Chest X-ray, PA view. Patient: 44 years old, sex F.
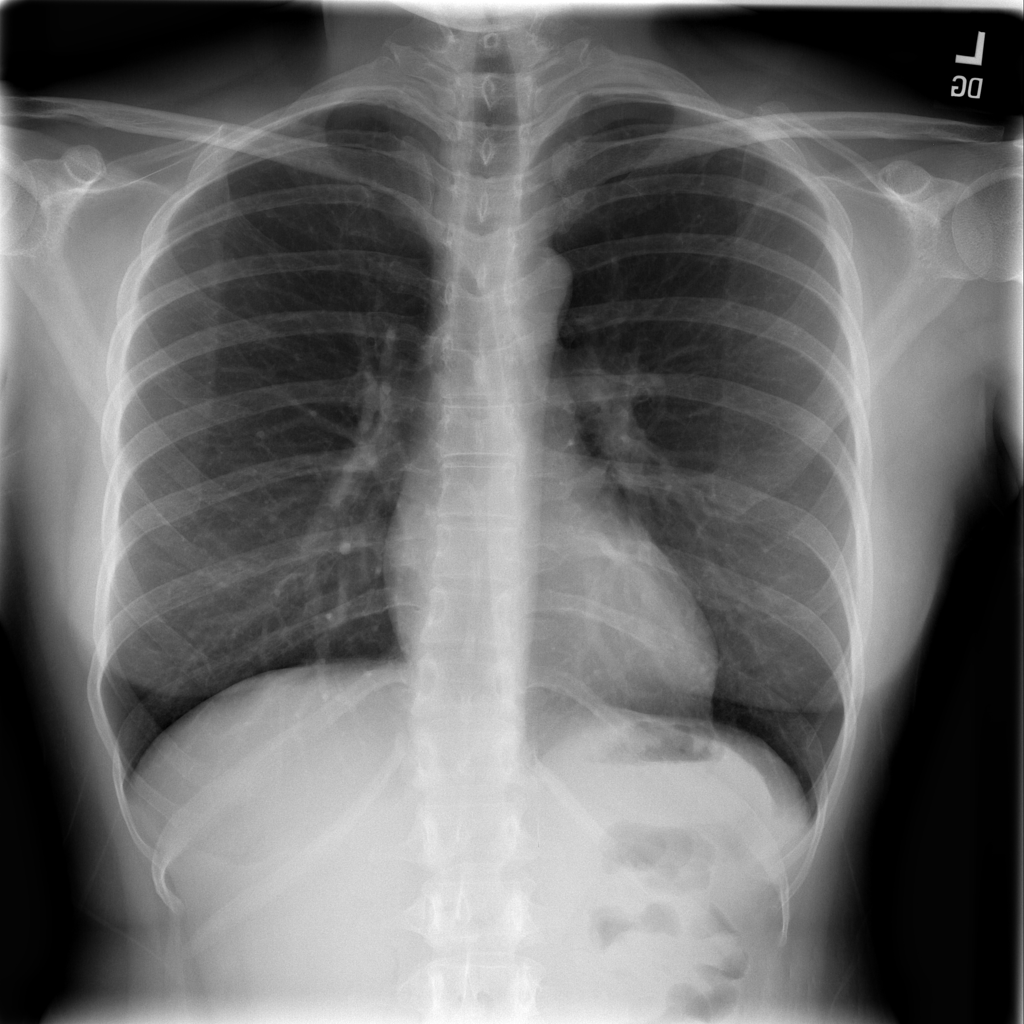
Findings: No Finding